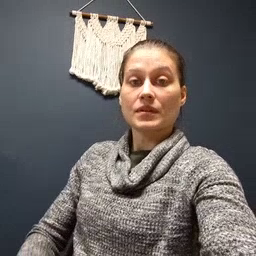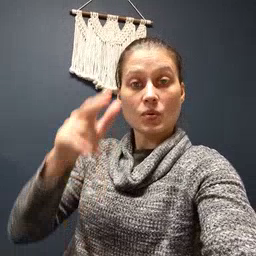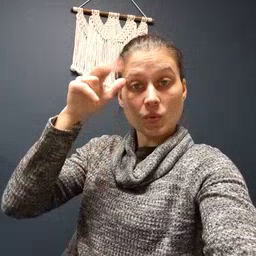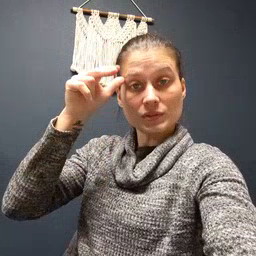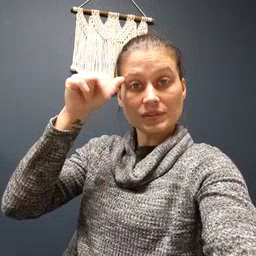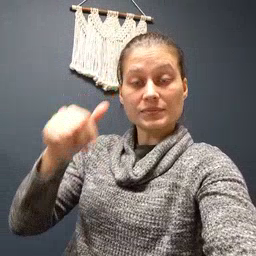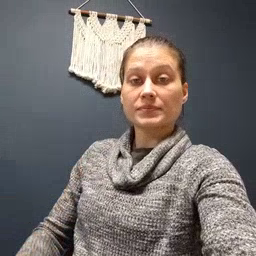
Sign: horse